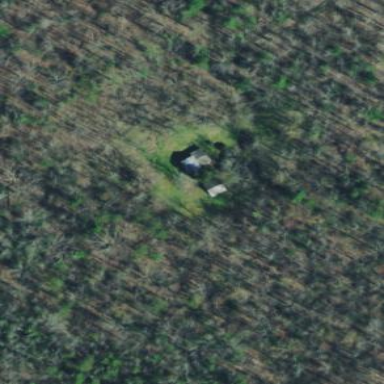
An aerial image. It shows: Isolated dwelling that holds historical significance as farm.